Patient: sex M, age 71
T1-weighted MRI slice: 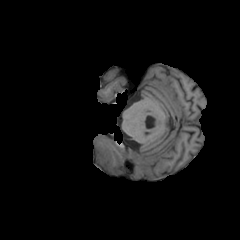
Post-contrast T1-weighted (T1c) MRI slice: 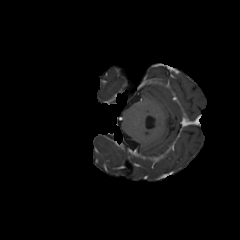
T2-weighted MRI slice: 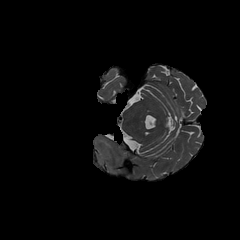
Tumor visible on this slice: yes
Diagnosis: Glioblastoma, IDH-wildtype
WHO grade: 4